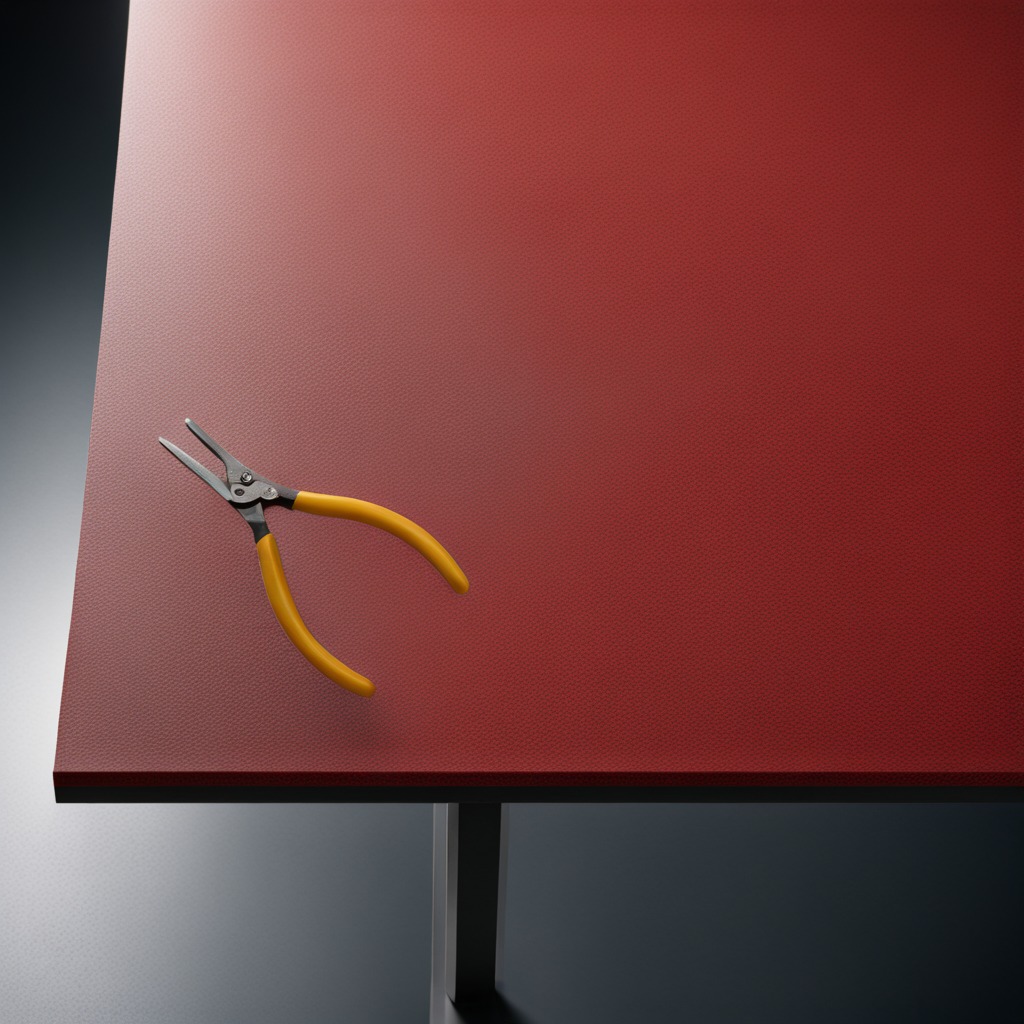
A plier is lying on the granite tabletop.